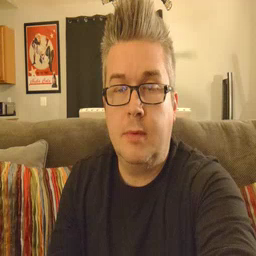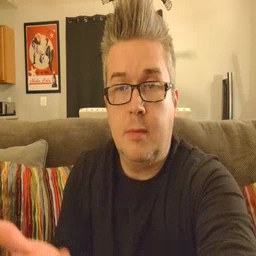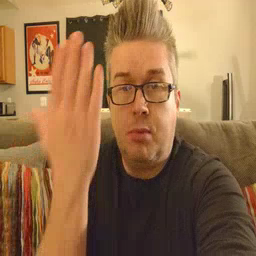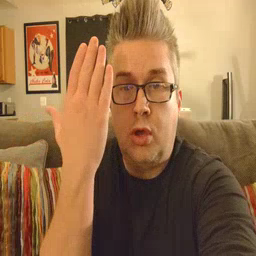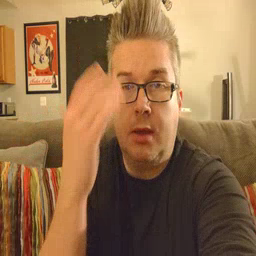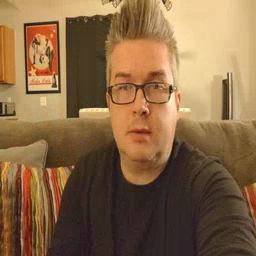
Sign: morning